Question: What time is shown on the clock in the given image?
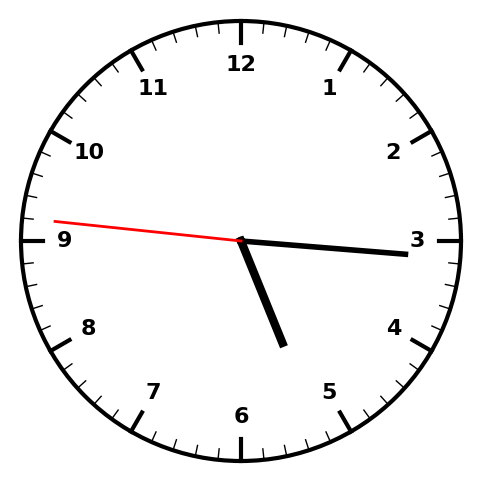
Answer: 05:15:46